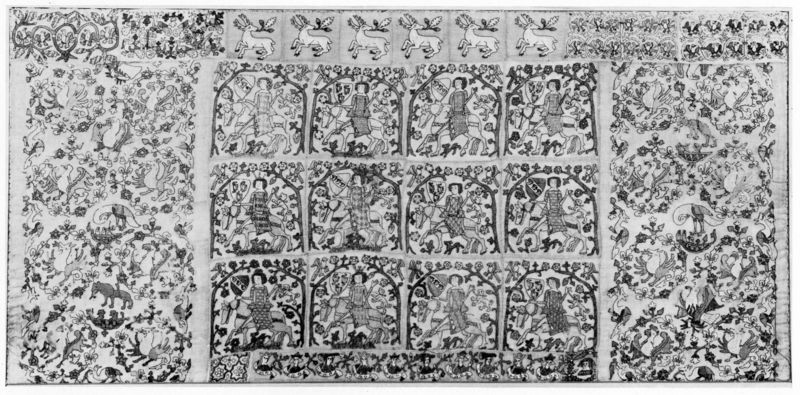
Titel: Altardecke; 12 Felder mit Reitern und Wappen
Institution: Braunschweig, Herzog Anton Ulrich-Museum
Schlagwörter: blätter, mann, vogel, weiß, menschen, blumen, frau, säulen, zeichnung, blüten, dame, tiere, tuch, fächer, muster, ornament, teppich, decke, blatt, pflanzen, pferd, reiter, ranken, japan, papier, bogen, studie, querformat, ornamente, japanisch, tor, schild, tusche, buch, geisha, schwarzweiß, asiatisch, ritter, wappen, hirsch, baüme, blumenranken, gestickt, geweih, textil, szenen, wandbehang, details, elefant, schilde, tapsisserie